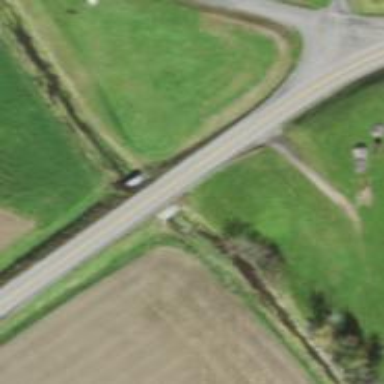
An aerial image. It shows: Tertiary road with bridge.